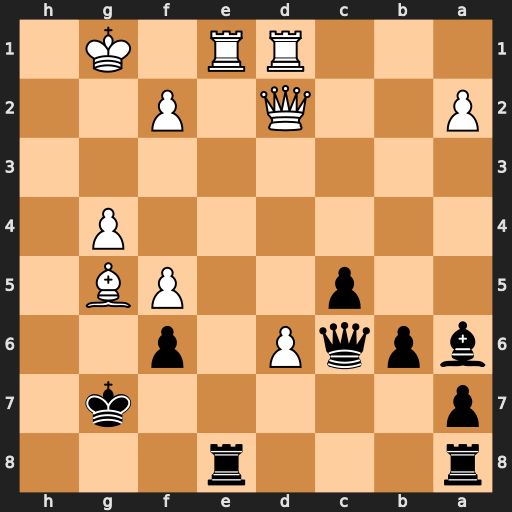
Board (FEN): r3r3/p5k1/bpqP1p2/2p2PB1/6P1/8/P2Q1P2/3RR1K1
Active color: b
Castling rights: -
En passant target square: -
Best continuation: Bb7 f3 Qxf3